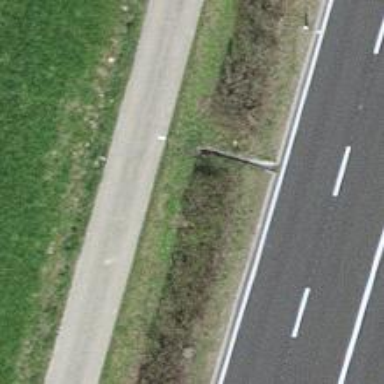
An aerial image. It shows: Asphalt track with grade1 surface.